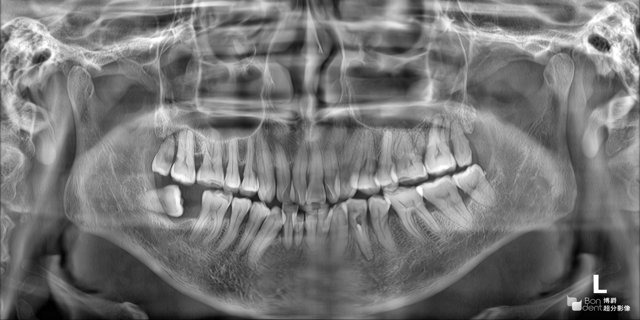
adult